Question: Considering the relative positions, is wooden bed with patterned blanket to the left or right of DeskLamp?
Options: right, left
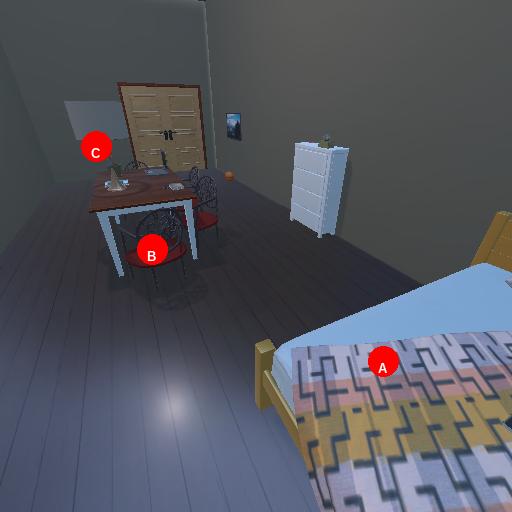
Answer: right